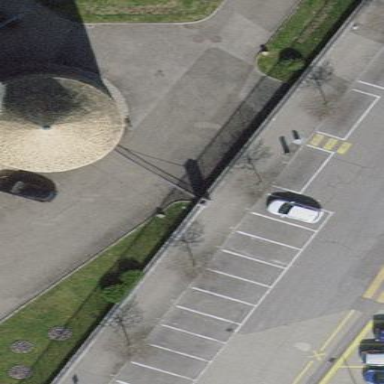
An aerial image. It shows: Parking area available.